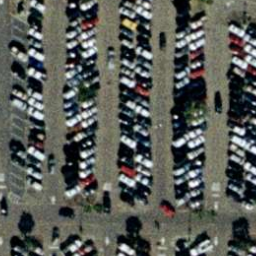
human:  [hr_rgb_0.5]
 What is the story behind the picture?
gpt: parking lot